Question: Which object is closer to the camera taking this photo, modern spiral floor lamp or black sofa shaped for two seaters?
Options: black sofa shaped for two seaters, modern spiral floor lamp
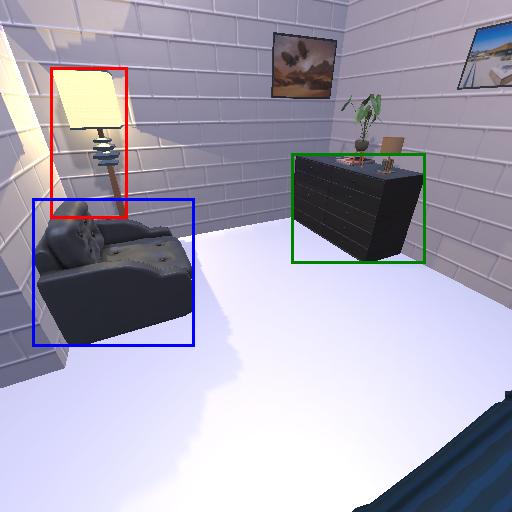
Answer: black sofa shaped for two seaters